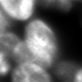
Tissue sample: ovarian
Magnification: 2.5x
Cell type: T cells
Senescence state: normal